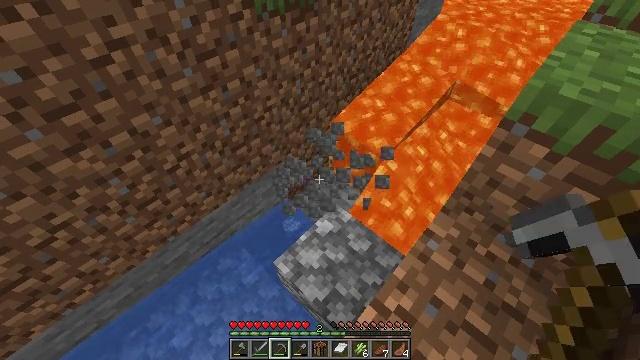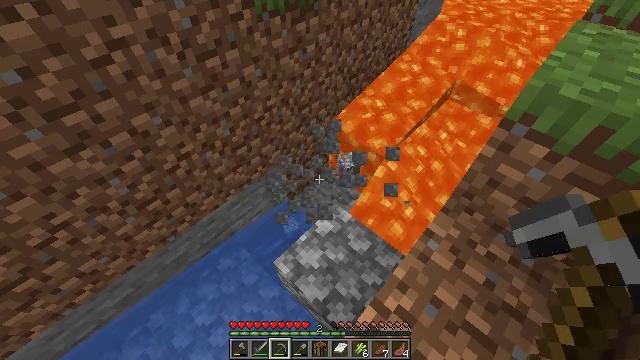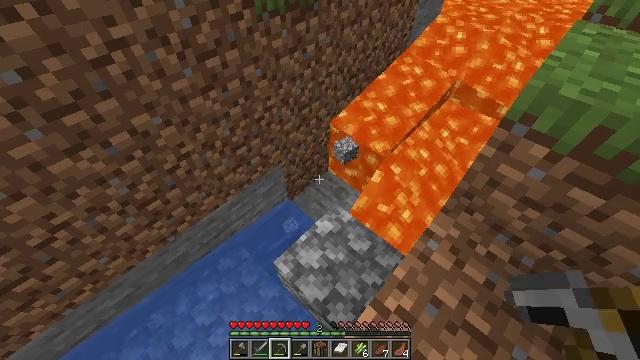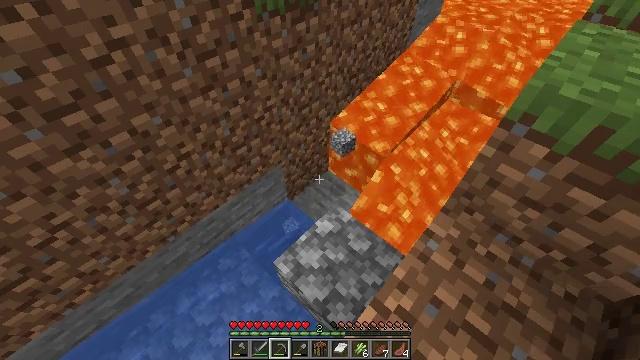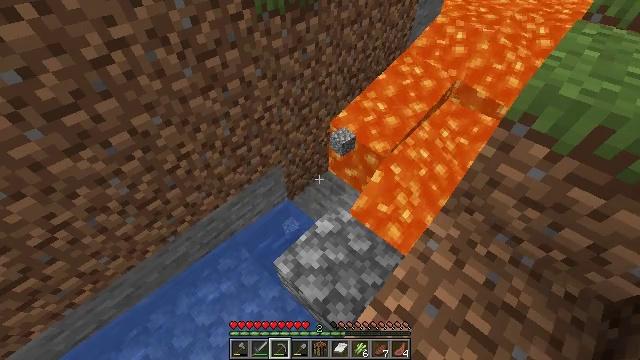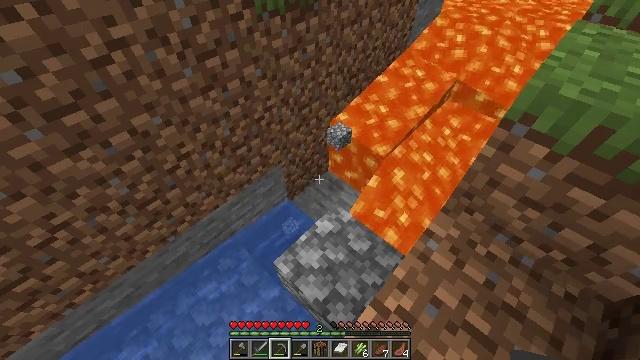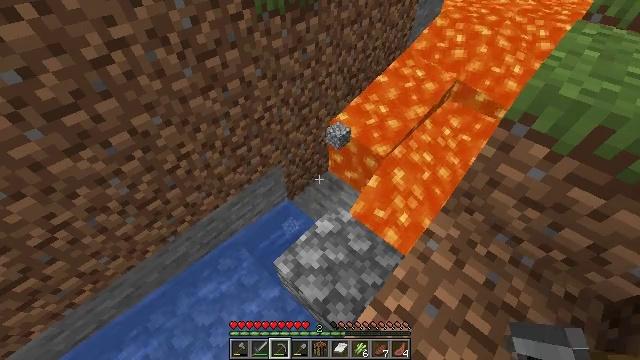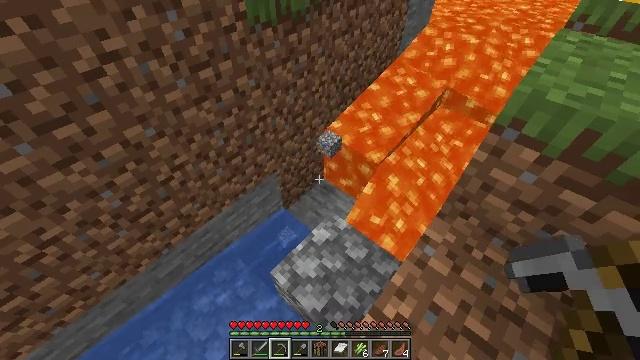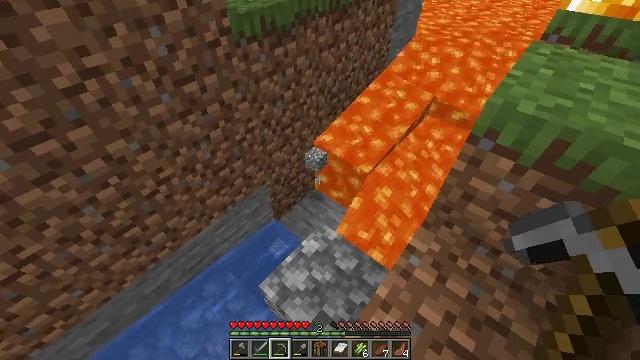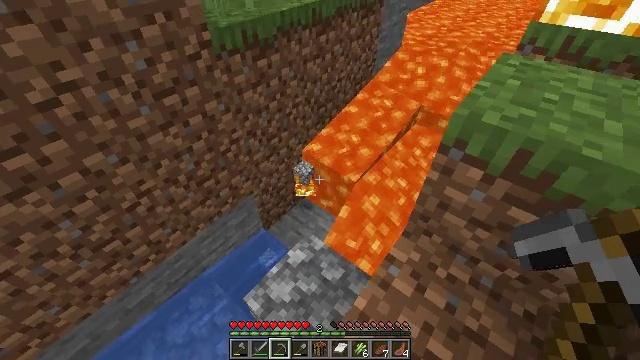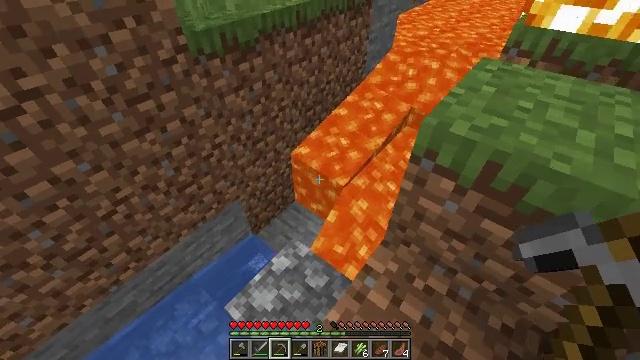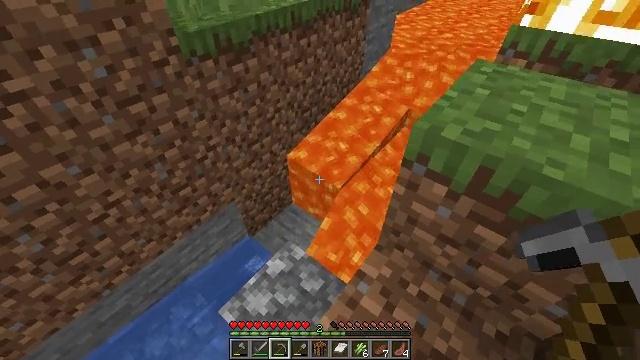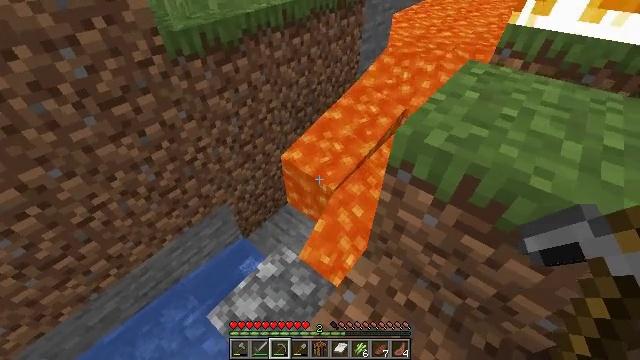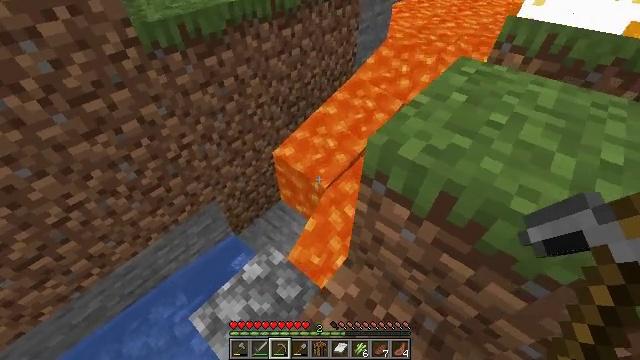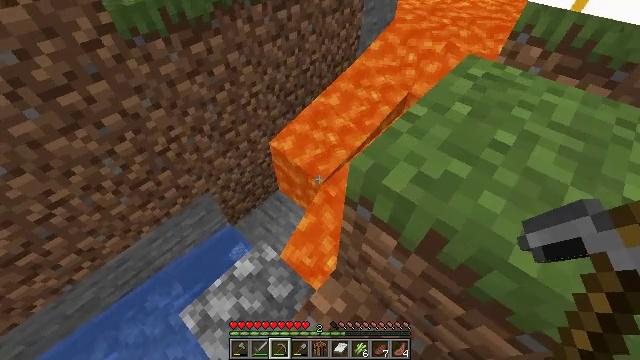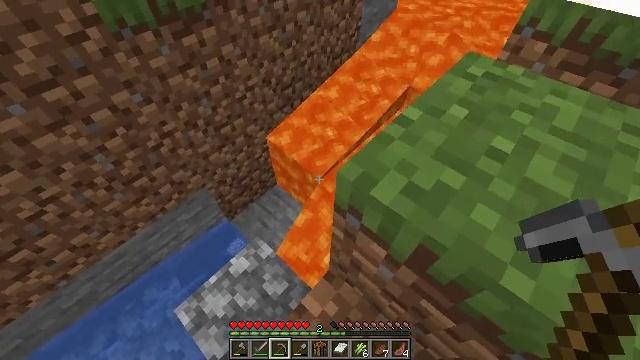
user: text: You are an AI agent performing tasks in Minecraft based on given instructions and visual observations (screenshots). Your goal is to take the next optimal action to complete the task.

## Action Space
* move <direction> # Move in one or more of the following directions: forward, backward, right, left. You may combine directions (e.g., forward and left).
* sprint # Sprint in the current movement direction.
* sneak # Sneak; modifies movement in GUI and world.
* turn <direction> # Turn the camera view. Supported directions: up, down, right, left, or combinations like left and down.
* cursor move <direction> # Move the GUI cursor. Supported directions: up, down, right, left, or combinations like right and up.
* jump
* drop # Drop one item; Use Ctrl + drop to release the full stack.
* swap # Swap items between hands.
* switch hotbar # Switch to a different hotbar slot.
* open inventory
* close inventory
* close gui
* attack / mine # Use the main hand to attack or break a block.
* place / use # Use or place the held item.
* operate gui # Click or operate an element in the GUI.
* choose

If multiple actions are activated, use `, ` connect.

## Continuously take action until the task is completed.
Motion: motion action
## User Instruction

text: Remove the fire source.
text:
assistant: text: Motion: attack / mine
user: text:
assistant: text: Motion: attack / mine
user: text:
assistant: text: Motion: no_op
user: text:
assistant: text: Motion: no_op
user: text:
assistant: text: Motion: no_op
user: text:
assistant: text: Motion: no_op
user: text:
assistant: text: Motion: turn right and up
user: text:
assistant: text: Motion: move right, turn right and up
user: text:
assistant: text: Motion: move right, turn right and up
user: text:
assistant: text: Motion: move forward and move right
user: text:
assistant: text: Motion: move forward and move right
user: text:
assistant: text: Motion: move forward and move right
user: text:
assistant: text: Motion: move forward, turn left and down
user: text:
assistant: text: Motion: turn left and down
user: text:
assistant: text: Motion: turn down
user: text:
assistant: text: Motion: no_op
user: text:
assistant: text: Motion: no_op
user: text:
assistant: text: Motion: no_op
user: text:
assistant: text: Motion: no_op
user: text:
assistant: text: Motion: turn up
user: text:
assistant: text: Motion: turn right and up
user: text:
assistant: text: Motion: turn right and up
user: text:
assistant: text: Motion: turn right and up
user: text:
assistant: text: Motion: turn right and up
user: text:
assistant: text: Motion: no_op
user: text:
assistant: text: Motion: no_op
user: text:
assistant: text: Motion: no_op
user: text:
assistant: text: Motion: no_op
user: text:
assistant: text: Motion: no_op
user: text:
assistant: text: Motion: no_op